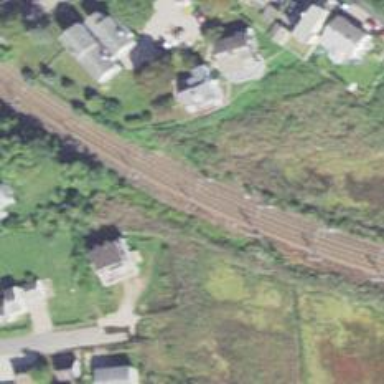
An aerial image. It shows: Railway track with contact line for electrification.